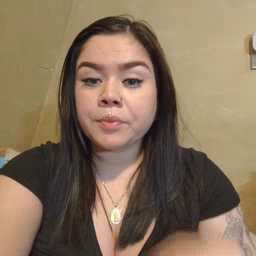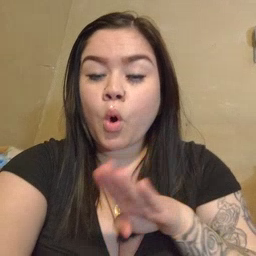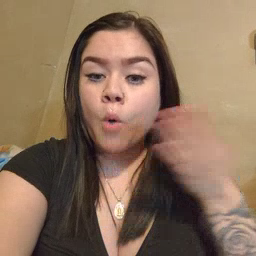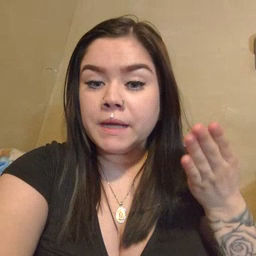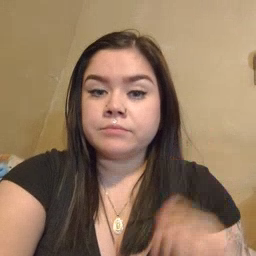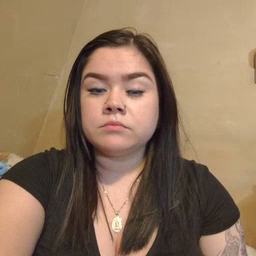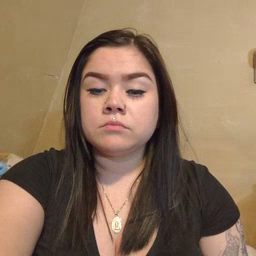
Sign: open